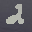
Label: 2